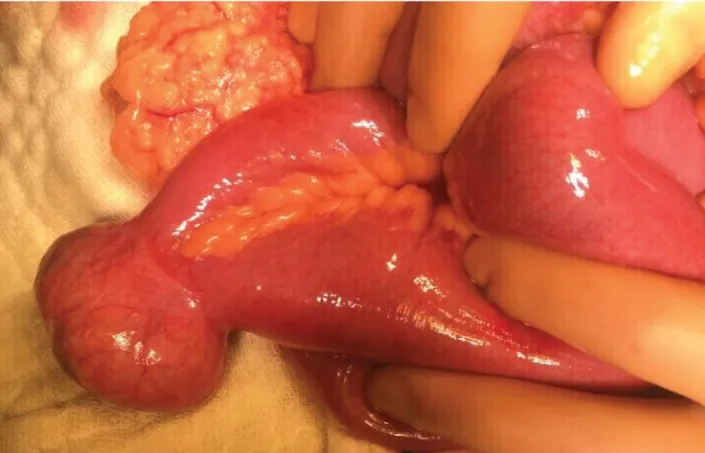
Surgical findings; Meckel's diverticulum filled with bezoars.
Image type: medical_photograph (other_medical_photograph)